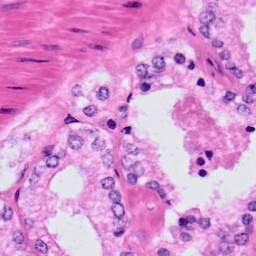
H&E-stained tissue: Prostate